九年级 · 组合数学
校运动会上甲、乙、丙、丁四名选手参加 100 米决赛, 赛场有 1 号、 2 号、 3 号、 4
号 4 条跑道. 如果选手以随机抽签的方式决定各自的跑道, 则甲抽到 1 号跑道, 乙抽到 2 号跑道的概率是（）

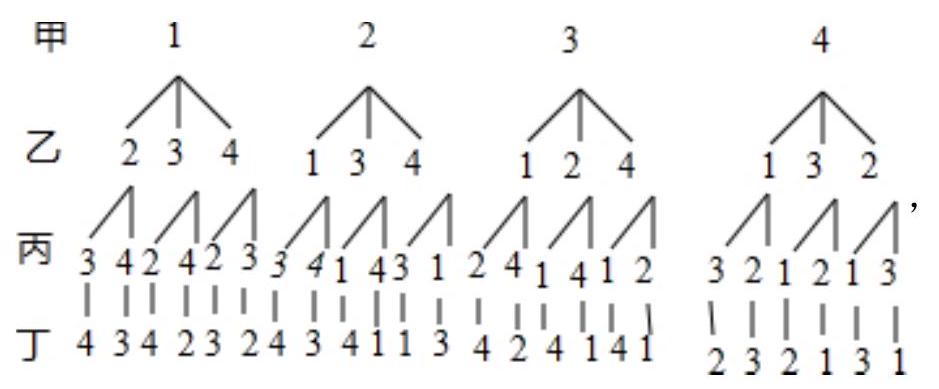
A. $\frac{1}{4}$
B. $\frac{1}{6}$
C. $\frac{1}{12}$
D. $\frac{1}{24}$

答案: C
解析: 试题分析：如图所示:

一共有 24 种可能, 甲抽到 1 号跑道, 乙抽到 2 号跑道的可能有 2 种, 则甲抽到 1 号跑道,乙抽到 2 号跑道的概率是 $\frac{2}{24}=\frac{1}{12}$. 故选 C.

考点: 列表法与树状图法求概率.